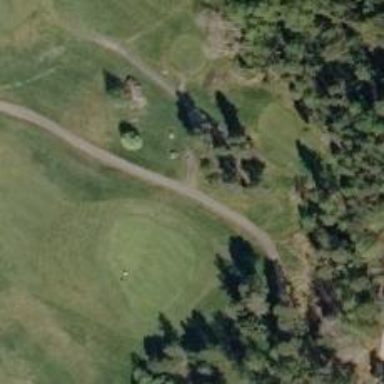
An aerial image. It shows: Path specifically for golfing with grade3 tracktype.